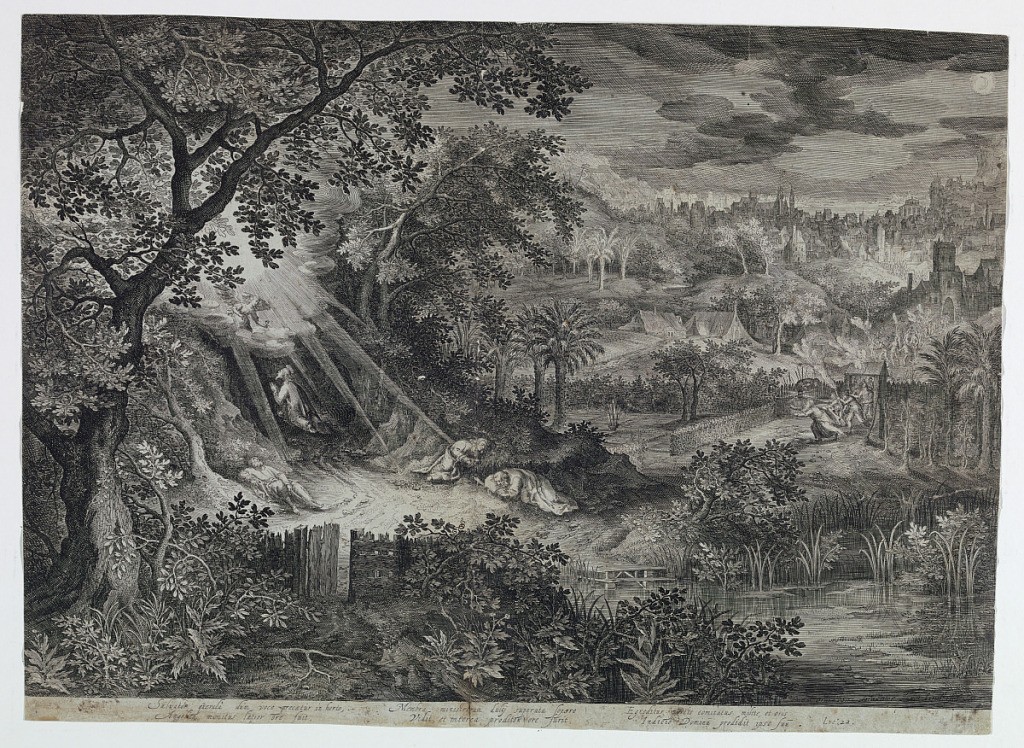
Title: Christ Praying in the Garden of Olives
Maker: Johannes van Londerseel, Flemish, ca. 1570 - ca. 1624
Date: ca. 1615
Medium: Engraving on white paper
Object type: Print
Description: Landscape with trees. Left, Christ praying, angel above him. In mid-center two disciples asleep. Right distance, figures and houses.